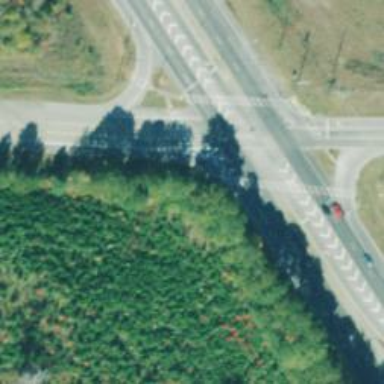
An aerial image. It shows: Asphalt trunk link road.